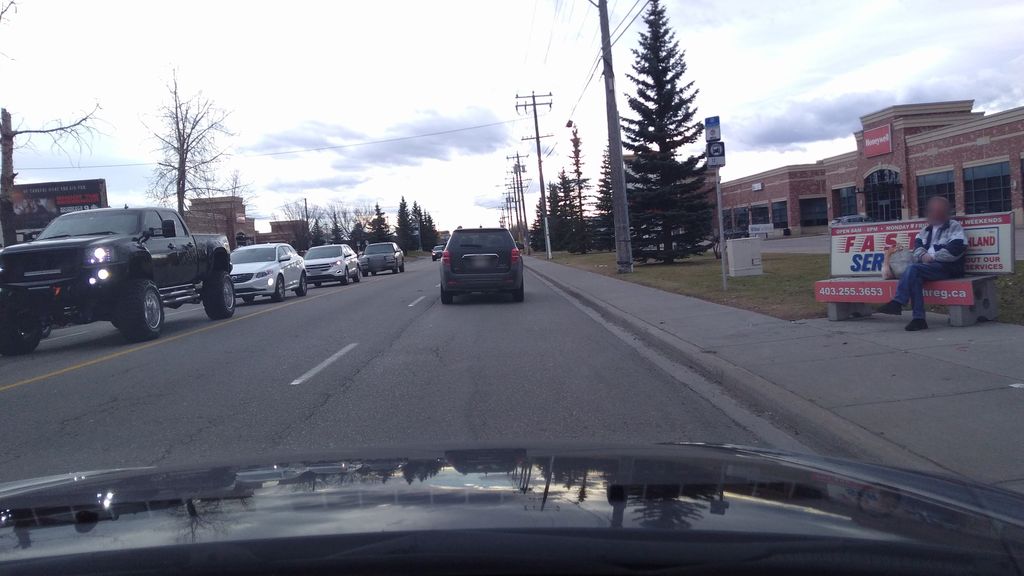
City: calgary